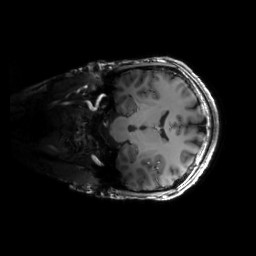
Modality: T1w
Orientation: coronal
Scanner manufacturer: siemens
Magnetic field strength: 6.98 T
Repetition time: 1.7 s
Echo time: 0.00254 s